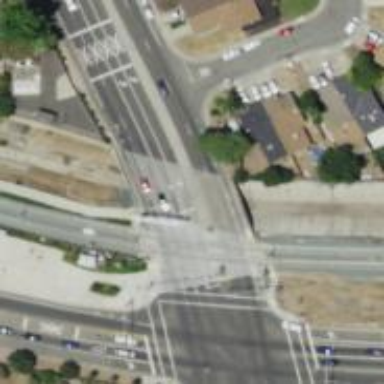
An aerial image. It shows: Light rail electrified with contact line.